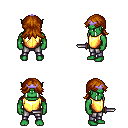
a pixel art fantasy rpg character, male body template, orc, green skin, gold chest armor, metal pants, brunette loose hair, purple tiara, dagger, four views (front, back, left, right), 2x2 character sprite sheet, small pixel art, hard edges, no anti-aliasing